Field crop: maize
Growth stage: 2
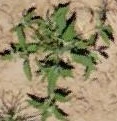
Species: atriplex